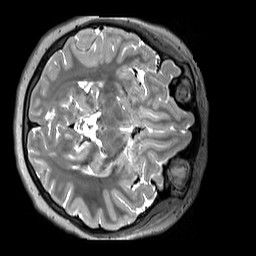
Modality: T2w
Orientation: axial
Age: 10
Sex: female
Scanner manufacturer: siemens
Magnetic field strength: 3 T
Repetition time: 3.2 s
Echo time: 0.408 s